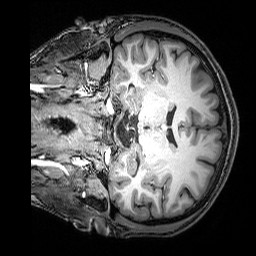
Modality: T1w
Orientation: coronal
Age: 25
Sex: male
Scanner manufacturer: siemens
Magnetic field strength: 3 T
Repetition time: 2.53 s
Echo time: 0.00388 s